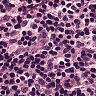
Metastatic tissue present: no